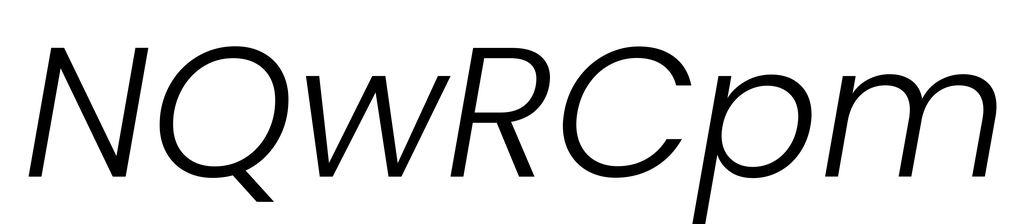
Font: Poppins-LightItalic